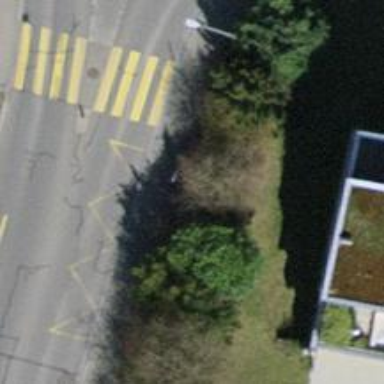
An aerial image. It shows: Platform for public transport on the road.